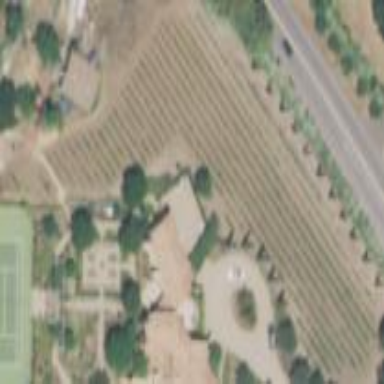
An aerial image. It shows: Vineyard growing grapes.